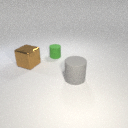
small green rubber cylinder to the right of large brown metal cube